Interaction volume radius: 5 \u00c5
Interaction volume height: 10 \u00c5
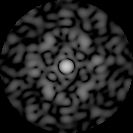
Disorder parameter: 0.6756